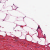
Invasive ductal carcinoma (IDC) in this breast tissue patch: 0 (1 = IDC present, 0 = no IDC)